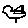
Label: bird